Question: I'm implementing a "parallax" effect which consists of a list view and an image view above.
When the user scrolls downwards, the offset is subtracted from the height of the image view. This works fine. I'm doing this in the scroll listener of the list view. To really update the listview and imageview in realtime I need to call 'requestLayout()'.
The problem is, that this method is asynchronous and if I scroll slowly it flickers extremely. If I just swipe quickly it looks very nice. Is there an other solution to solve this?
'''
@Override
public void onScroll(AbsListView view, int firstVisibleItem, int visibleItemCount, int totalItemCount) {
View c = view.getChildAt(0);
int top = (c == null) ? 0 : (-c.getTop() + view.getFirstVisiblePosition() * c.getHeight());
//Log.d(TAG, "Offset = " + top);
mImageView.getLayoutParams().height = 400 - top;
mImageView.requestLayout();
}
'''
'''
<TableLayout xmlns:android="http://schemas.android.com/apk/res/android"
xmlns:tools="http://schemas.android.com/tools"
android:layout_width="match_parent"
android:layout_height="wrap_content"
tools:context="xxx.fragments.NewsFragment">
<ImageView
android:layout_width="match_parent"
android:layout_height="200dp"
android:background="@android:color/holo_blue_light"
android:id="@+id/advertisement"
/>
<ListView
android:layout_width="match_parent"
android:layout_height="match_parent"
android:id="@+id/news_feed">
</ListView>
</TableLayout>
'''

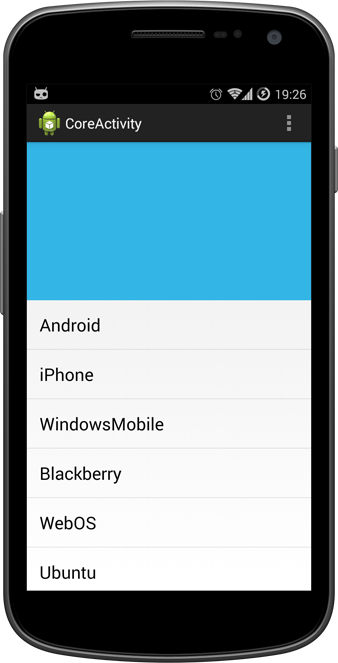
Answer: If you just want the ImageView to scroll with the list, then you can simply <URL>:
'''
listView.addHeaderView(mImageView);
'''
Make sure you call this method before calling setAdapter. Also make sure your ImageView doesn't already have a parent, so inflate it separately or just create one in code using 'new ImageView'.